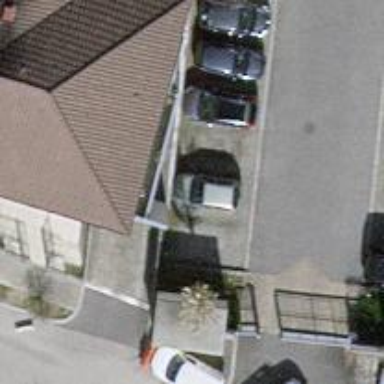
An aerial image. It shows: Parking entrance with concrete surface.